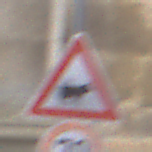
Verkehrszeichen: ViehtriebLinks
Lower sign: Geschwindigkeit70
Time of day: Midday
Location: Outdoor (Urban)
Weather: Overcast
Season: NotSpecified
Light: Natural